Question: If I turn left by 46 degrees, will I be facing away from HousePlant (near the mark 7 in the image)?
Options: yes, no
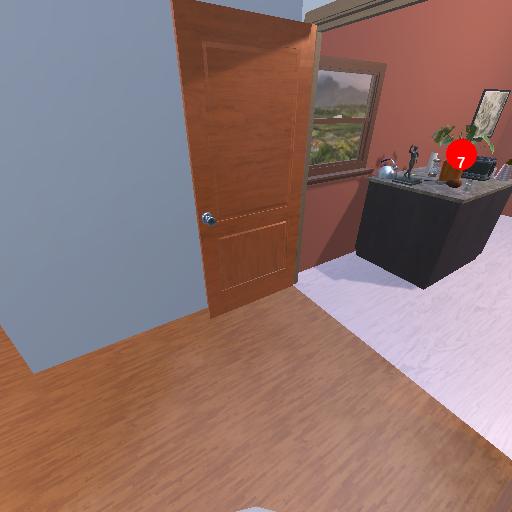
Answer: yes